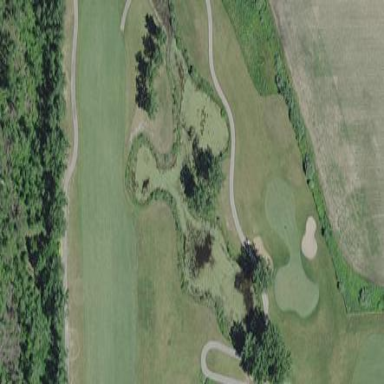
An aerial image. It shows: Picturesque scene of golf course with lateral water hazard.